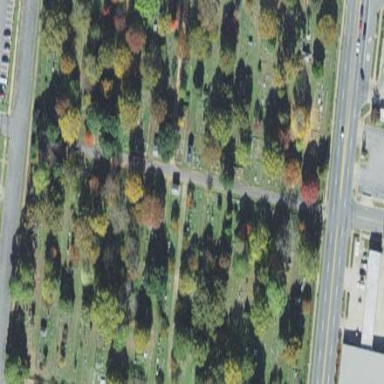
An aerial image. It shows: Graveyard used as cemetery.